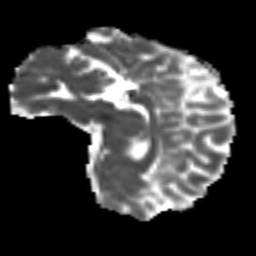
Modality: MD
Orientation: sagittal
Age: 29
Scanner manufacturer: siemens
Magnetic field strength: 3 T
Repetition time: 4.52 s
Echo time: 0.084 s